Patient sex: M
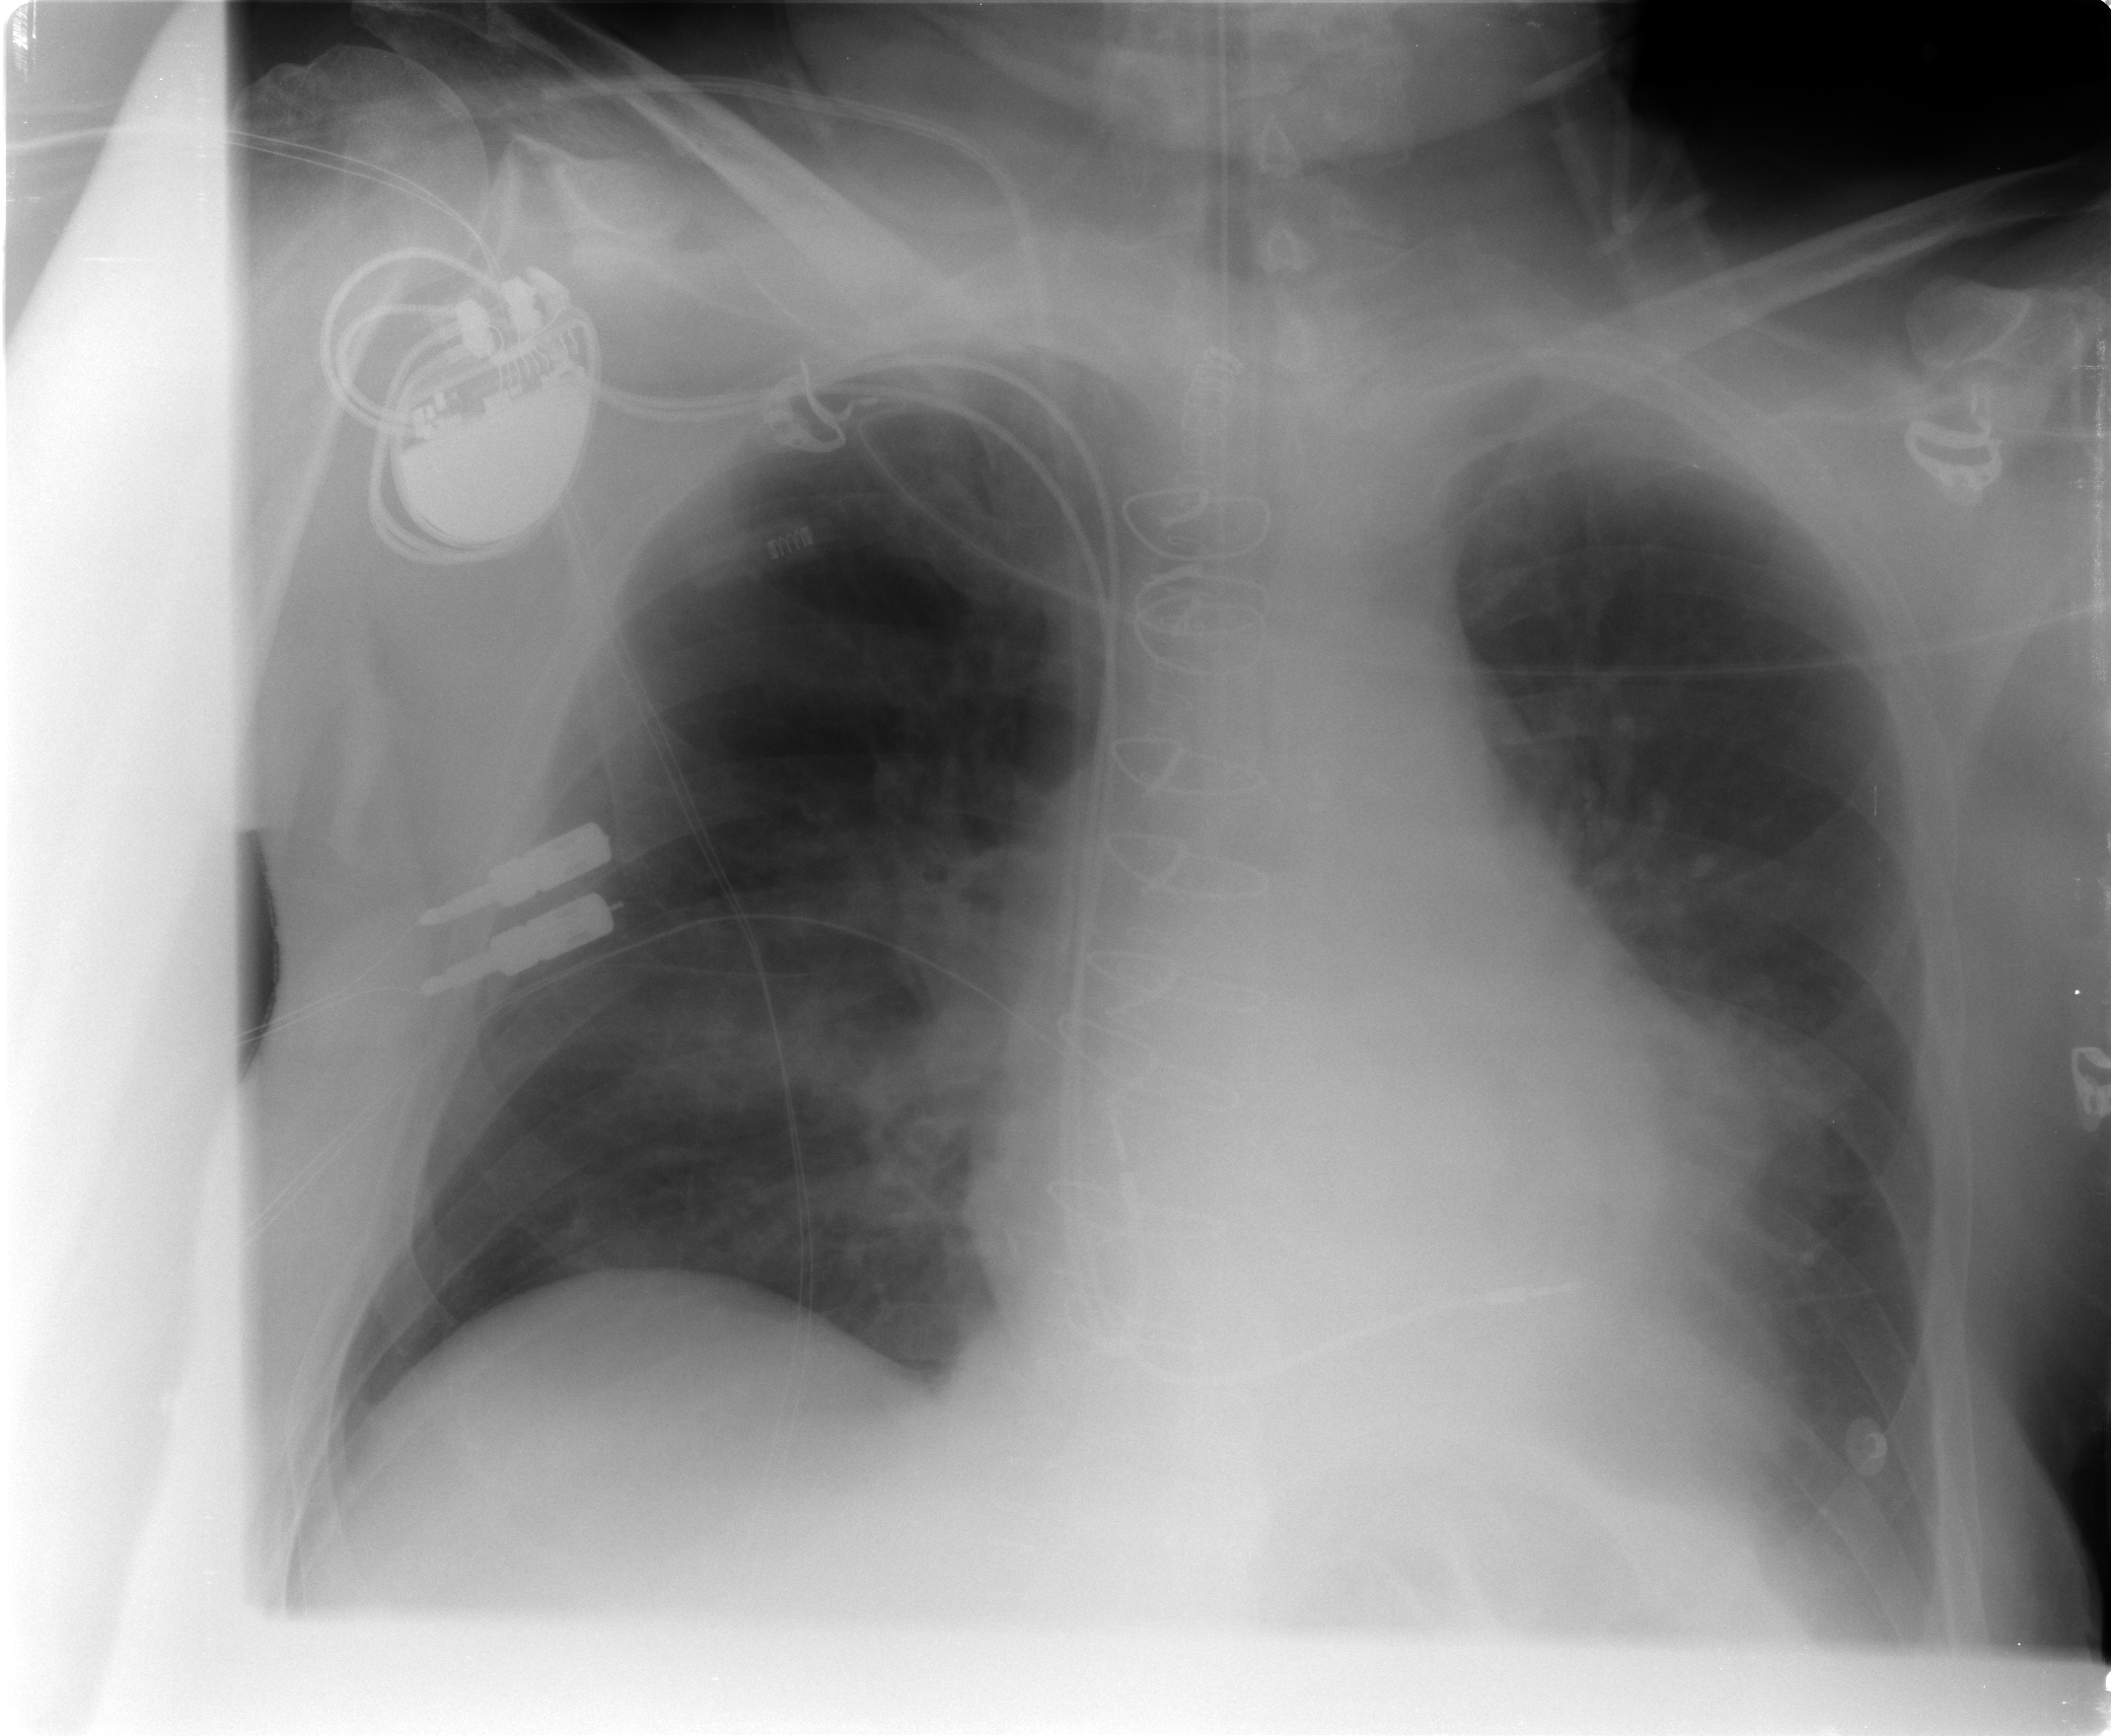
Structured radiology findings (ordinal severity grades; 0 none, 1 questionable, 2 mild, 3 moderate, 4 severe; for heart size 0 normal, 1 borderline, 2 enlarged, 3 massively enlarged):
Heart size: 1
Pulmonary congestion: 2
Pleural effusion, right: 0
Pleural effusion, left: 2
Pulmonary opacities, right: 0
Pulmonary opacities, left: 0
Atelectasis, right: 0
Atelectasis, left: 2